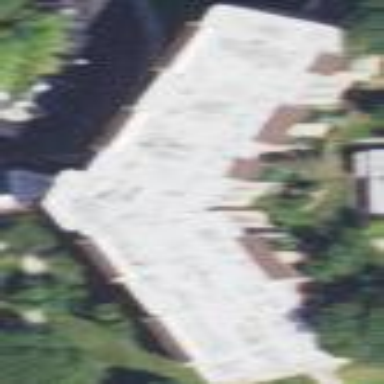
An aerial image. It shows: Saltbox-roofed apartment building.